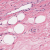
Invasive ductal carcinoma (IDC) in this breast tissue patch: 0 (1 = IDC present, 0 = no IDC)